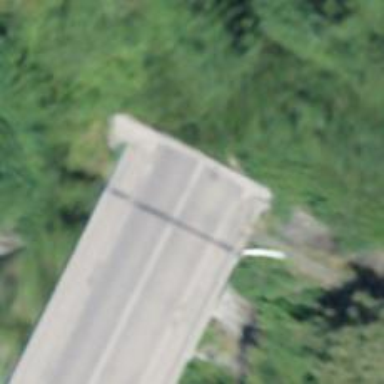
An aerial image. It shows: Asphalt road classified as tertiary.